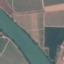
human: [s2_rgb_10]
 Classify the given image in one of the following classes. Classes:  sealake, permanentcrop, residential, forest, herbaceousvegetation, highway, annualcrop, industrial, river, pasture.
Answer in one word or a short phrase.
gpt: River